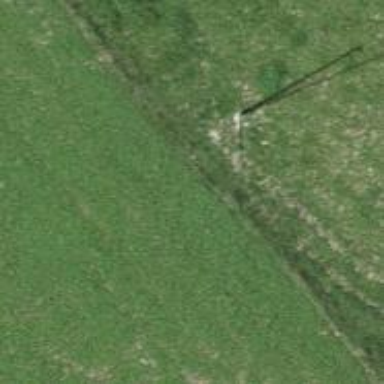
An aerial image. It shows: Power pole.